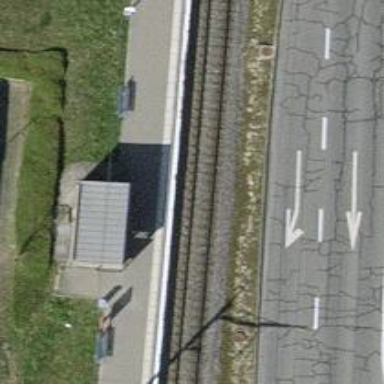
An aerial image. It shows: Light rail stop position for public transport.